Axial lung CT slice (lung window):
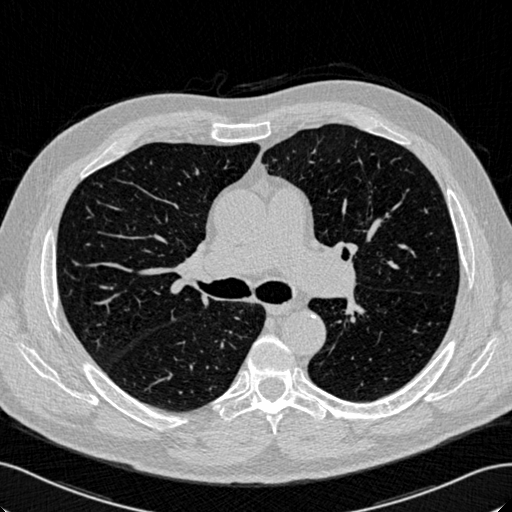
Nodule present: no